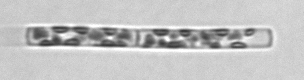
Label: Leptocylindrus